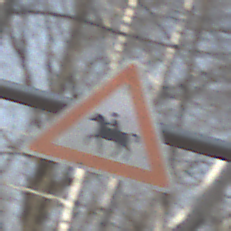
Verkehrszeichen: ReiterRechts
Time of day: MorningAfternoon
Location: Outdoor (Nature)
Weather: Clear
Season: Winter
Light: Natural